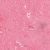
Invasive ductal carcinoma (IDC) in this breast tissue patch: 0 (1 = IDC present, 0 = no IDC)